Question: I've been playing with Google Map API for a few days now and it's pretty straight forward for the most part, but one thing that we need to do, I can't figure out. I've played with the labels as you can see in the example below, but I'm unable to give them to look that I have in the image below. Can someone point me to a reference so I can achieve my requirements?
If your looking for the makerwithlable.js, you can get it from here.. Its where I got it:
<URL>
'''
<!DOCTYPE html>
<html>
<head>
<script src="http://maps.googleapis.com/maps/api/js"></script>
<script src="markerwithlabel.js" type="text/javascript"></script>
<script>
{
var showOnStartInfoWindows = true;
//create locations..
var arrayAll = [];
var marker = [];
var jax = new google.maps.LatLng(30.318028, -81.674474);
var leesburg = new google.maps.LatLng(28.810750, -81.880056);
var map = null;
arrayAll[0] = {loc: jax, size: 5000, info: "Jacksonville, FL 32204"};
arrayAll[1] = {loc: leesburg, size: 1000, info: "Leesburg, FL"};
//EO create locations..
}
function initialize()
{
//center the map on Jacksonville
var mapProp = {
center:arrayAll[0].loc,
zoom:6,
mapTypeId:google.maps.MapTypeId.ROADMAP
};
//set google's API and pass the DIV by ID.
map = new google.maps.Map(document.getElementById("googleMap"),mapProp);
var bounds = new google.maps.LatLngBounds(leesburg, jax);
map.fitBounds(bounds);
var maxSize = 0;
for(var i = 0; i < arrayAll.length; i++)
{
if(maxSize<arrayAll[i].size)
maxSize = arrayAll[i].size;
}
for(var i = 0; i < arrayAll.length; i++)
{
var size = Math.round((arrayAll[i].size/maxSize)*100);
//create marker
marker[i] = new google.maps.Marker({
position:arrayAll[i].loc,
map: map,
title: 'Right-Click to zoom all the way in.
Left-Click to zoom to a state level.',
draggable: false,
raiseOnDrag: false,
labelAnchor: new google.maps.Point(22, 0),
labelClass: "googleLabel", // the CSS class for the label
labelContent: arrayAll[i].info,
icon: {
path: google.maps.SymbolPath.CIRCLE, //BACKWARD_CLOSED_ARROW
fillOpacity: 0.3,
fillColor: '#0000ff',
strokeOpacity: 1.0,
strokeColor: '#0000ff',
strokeWeight: 1.0,
scale: size, //pixels
}
});
marker[i].setMap(map);
//EO create marker
marker_onclick(marker[i]);
marker_info(marker[i]);
}
}
function marker_onclick(marker) {
google.maps.event.addListener(marker, 'dblclick', function(o) {
map.setZoom(18);
map.setCenter(marker.position);
});
google.maps.event.addListener(marker, 'click', function(o) {
map.setZoom(7);
map.setCenter(marker.position);
});
google.maps.event.addListener(marker, 'rightclick', function(o) {
alert('Could route to different URL:
' + marker.position);
});
}
function marker_info(marker) {
//create popup notice..
var infowindow = new google.maps.InfoWindow({
content:marker.labelContent
});
if(showOnStartInfoWindows)
infowindow.open(map, marker);
google.maps.event.addListener(marker, 'mouseover', function (o) {
//alert('over');
infowindow.open(map, marker);
});
google.maps.event.addListener(marker, 'mouseout', function (o) {
//alert('out');
infowindow.close(map, marker);
});
//EO create popup notice..
}
{
google.maps.event.addDomListener(window, 'load', initialize);
}
</script>
</head>
<body>
<div id="googleMap" style="width:640px;height:640px;"></div>
</body>
</html>
'''
Example of what I'm trying to do.

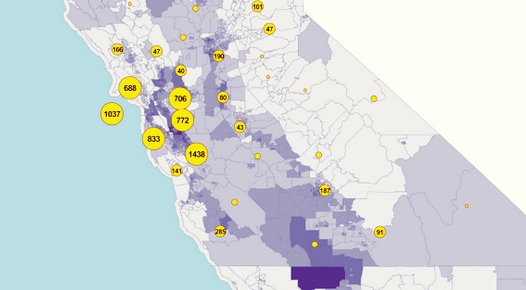
Answer: Based on the value of 'size' you may set the style(fontSize,width,height etc.) and the 'labelAnchor'
'''
{
var showOnStartInfoWindows = true;
//create locations..
var arrayAll = [];
var marker = [];
var jax = new google.maps.LatLng(30.318028, -81.674474);
var leesburg = new google.maps.LatLng(28.810750, -81.880056);
var map = null;
arrayAll[0] = {
loc: jax,
size: 5000,
info: "Jacksonville, FL 32204"
};
arrayAll[1] = {
loc: leesburg,
size: 1000,
info: "Leesburg, FL"
};
//EO create locations..
}
function initialize() {
//center the map on Jacksonville
var mapProp = {
center: arrayAll[0].loc,
zoom: 6,
mapTypeId: google.maps.MapTypeId.ROADMAP
};
//set google's API and pass the DIV by ID.
map = new google.maps.Map(document.getElementById("googleMap"), mapProp);
var bounds = new google.maps.LatLngBounds(leesburg, jax);
map.fitBounds(bounds);
var maxSize = 0;
for (var i = 0; i < arrayAll.length; i++) {
if (maxSize < arrayAll[i].size)
maxSize = arrayAll[i].size;
}
for (var i = 0; i < arrayAll.length; i++) {
var size = Math.round((arrayAll[i].size / maxSize) * 100);
//create MarkerWithLabel
marker[i] = new MarkerWithLabel({
labelInBackground:false,
position: arrayAll[i].loc,
map: map,
title: 'Right-Click to zoom all the way in.
Left-Click to zoom to a state level.',
labelAnchor: new google.maps.Point((size * 1.8) / 2, (size / 3)),
labelClass: "googleLabel", // the CSS class for the label
labelStyle: {
width: (size * 1.8) + 'px',
height: (size / 1.5) + 'px',
lineHeight: (size / 1.5) + 'px',
fontSize: (size / 1.5) + 'px'
},
labelContent: arrayAll[i].size,
icon: {
path: google.maps.SymbolPath.CIRCLE,
fillOpacity: 0.6,
fillColor: 'gold',
strokeOpacity: 1.0,
strokeColor: '#0000ff',
strokeWeight: 1.0,
scale: size, //pixels
}
});
marker[i].setMap(map);
}
}
{
google.maps.event.addDomListener(window, 'load', initialize);
}
'''
'''
html,
body,
#googleMap {
margin: 0;
padding: 0;
height: 100%;
}
.googleLabel {
color: #000;
font-weight: bold;
text-align: center;
}
'''
'''
<script src="http://maps.googleapis.com/maps/api/js"></script>
<script src="http://google-maps-utility-library-v3.googlecode.com/svn/trunk/markerwithlabel/src/markerwithlabel.js" type="text/javascript"></script>
<div id="googleMap"></div>
'''